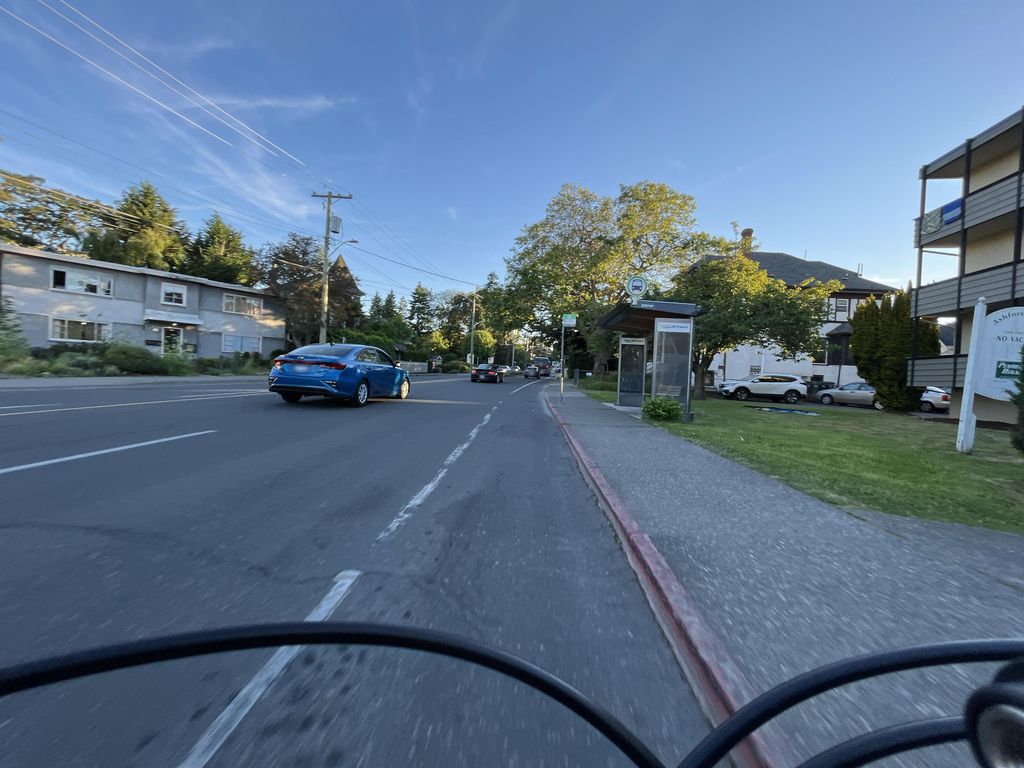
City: victoria